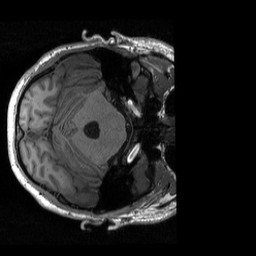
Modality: T1w
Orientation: axial
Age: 26
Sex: male
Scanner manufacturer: siemens
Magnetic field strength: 3 T
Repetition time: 2.3 s
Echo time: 0.00298 s